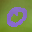
Label: 0